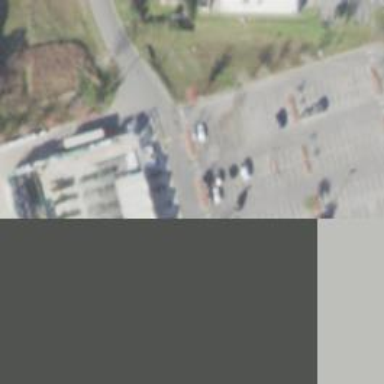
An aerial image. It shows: Parking space is available.